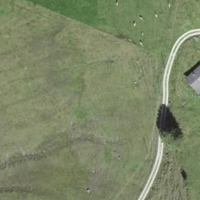
EUNIS habitat code: 26
Species observed at this site:
Milvus migrans